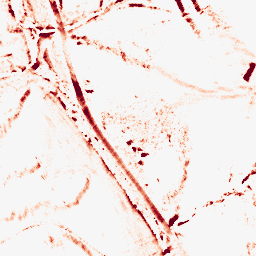
Category: morphological
Decomposition family: morphological_diamond
Decomposition parameters: operation: opening
radius: 5
Upsampling method: quadratic
Upsampling parameters: scale: 2
Upsampling scale: 2